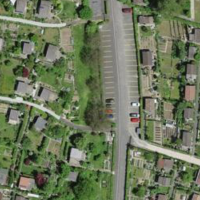
EUNIS habitat code: 53
Species observed at this site:
Juglans regia